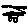
Label: car